Question: I have a 'QTreeWidget' with 'QTreeWidgetItem' items, however only the root node is showing its icon:

I've been scratching my head on what could turn it off, any hints?
'''
ui->folderTree1->setUpdatesEnabled( false );
QTreeWidgetItem* treeRoot1 = new QTreeWidgetItem(ui->folderTree1);
treeRoot1->setIcon(0, QIcon(":/icons/black.png"));
treeRoot1->setText(0, tr("Root"));
treeRoot1->setExpanded(true);
addFoldersToTreeView(treeRoot1, ui->filePath1->text(), ui->filePath2->text());
ui->folderTree1->setUpdatesEnabled( true );
}
void MainWindow::addFoldersToTreeView(QTreeWidgetItem* currentWidget, QString leftPath, QString rightPath)
{
qDebug() << "MainWindow::addFoldersToTreeView" << leftPath;
QDir dir(leftPath);
QDir dir2(rightPath);
/* Add the folders */
foreach (QString subDir, dir.entryList(QDir::Dirs | QDir::NoDotAndDotDot))
{
QString sImageName = ":/icons/black.png";
QTreeWidgetItem* newItem = new QTreeWidgetItem(currentWidget);
qDebug() << "MainWindow::addFoldersToTreeView.sImageName" << sImageName;
newItem->setIcon(0, QIcon(sImageName));
newItem->setText(0, subDir);
newItem->setExpanded(true);
newItem->setData(0, 1, QVariant(leftPath + QDir::separator() + subDir));
/* Recursively add sub-folders */
addFoldersToTreeView(newItem, leftPath + QDir::separator() + subDir, rightPath + QDir::separator() + subDir);
}
'''
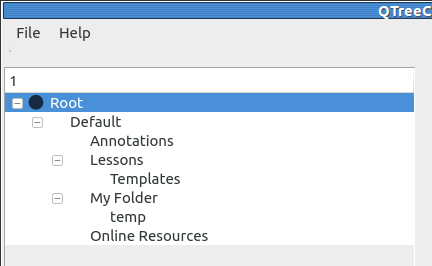
Answer: The problem is the line:
'''
newItem->setData(0, 1, QVariant(leftPath + QDir::separator() + subDir));
'''
The second argument is the item data role, which you specify to 1 (Qt::DecorationRole). The Qt::DecorationRole should be used for data that is rendered as a decoration in the form of an icon, i.e., this line will cause the the icon you specified before to be replaced with a 'QVariant' object.
Remove that line or change the item data role to something else.